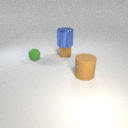
large brown rubber cylinder in front of small brown rubber cube